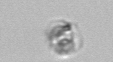
Label: detritus